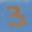
Label: 3